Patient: sex M, age 47
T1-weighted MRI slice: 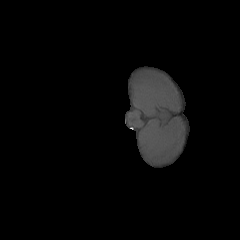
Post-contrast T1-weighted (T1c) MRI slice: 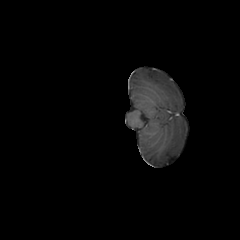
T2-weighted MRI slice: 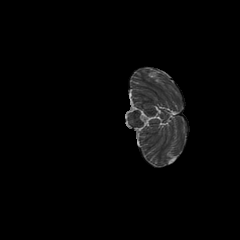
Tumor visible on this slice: no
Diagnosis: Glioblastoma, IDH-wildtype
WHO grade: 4